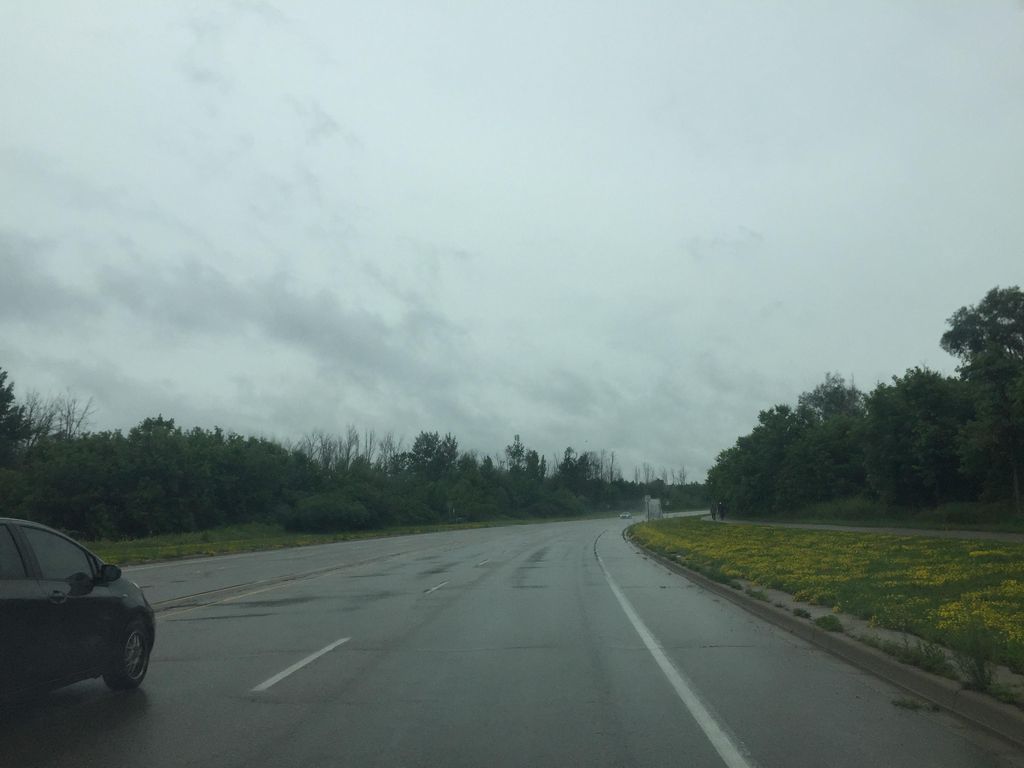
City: kitchener-waterloo